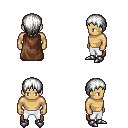
a pixel art fantasy rpg character, male body template, human, tanned skin, brown cape, white pants, white plain hairstyle, metal boots, four views (front, back, left, right), 2x2 character sprite sheet, small pixel art, hard edges, no anti-aliasing